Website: lowes
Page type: customer-info-address
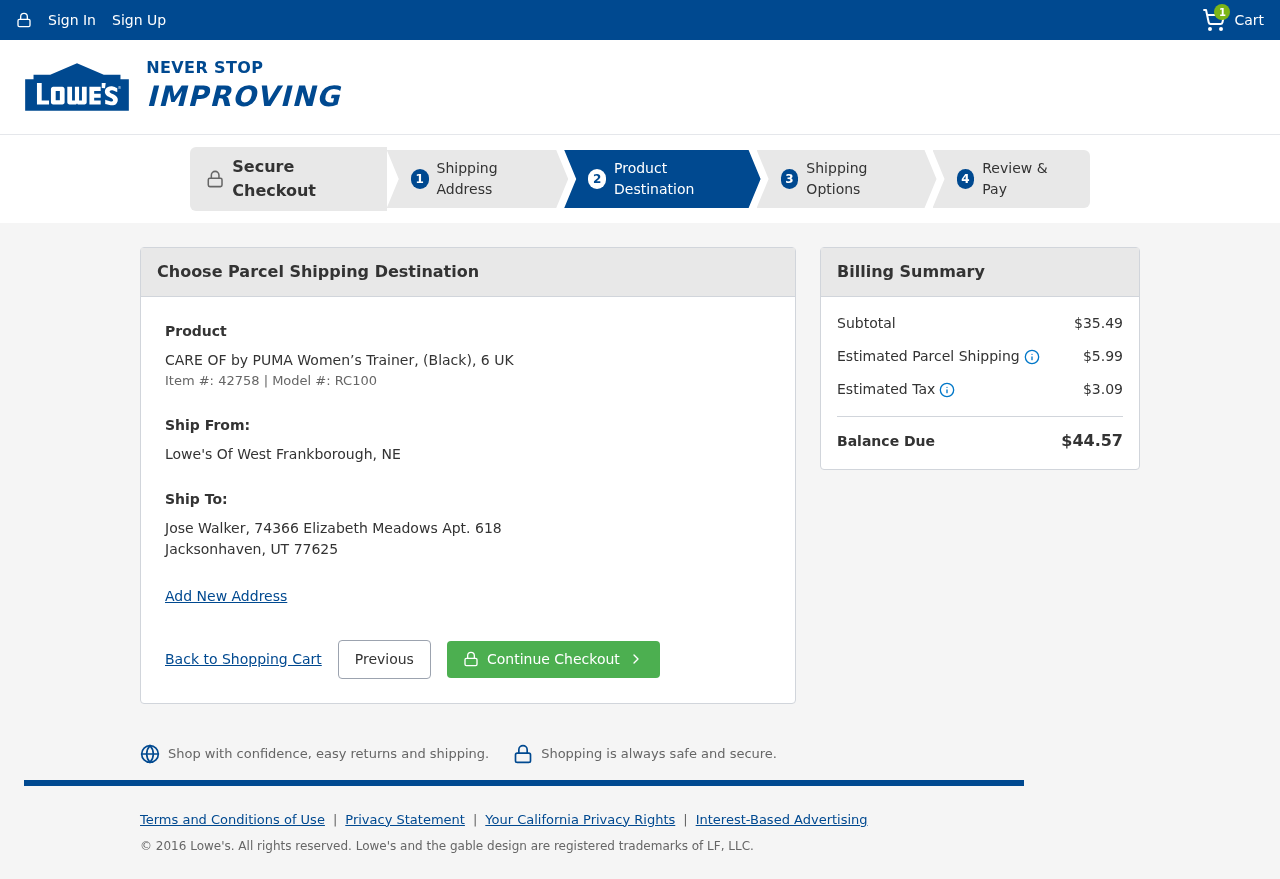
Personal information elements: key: PII_FULLNAME
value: Jose Walker
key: PII_STREET
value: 74366 Elizabeth Meadows Apt. 618
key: PII_CITY_STATE2
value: West Frankborough, NE
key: PII_CITY_STATE_ZIP
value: Jacksonhaven, UT 77625
Product elements: key: PRODUCT1_NAME
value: CARE OF by PUMA Women’s Trainer, (Black), 6 UK
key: PRODUCT1_ITEM_NUMBER
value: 42758
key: PRODUCT1_MODEL_NUMBER
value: RC100
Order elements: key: ORDER_NUM_ITEMS
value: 1
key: ORDER_SUBTOTAL
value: $35.49
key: ORDER_SHIPPING_COST
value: $5.99
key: ORDER_TAX
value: $3.09
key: ORDER_TOTAL
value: $44.57